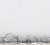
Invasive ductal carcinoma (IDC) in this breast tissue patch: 0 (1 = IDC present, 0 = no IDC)